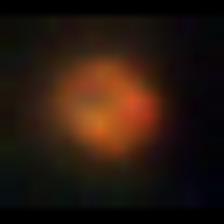
Taxon: NanoPlankton
Group: Other